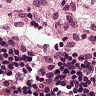
Metastatic tissue present: no